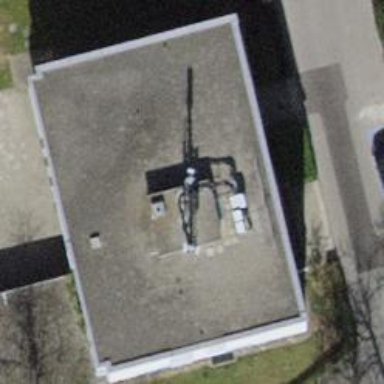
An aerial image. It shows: Communication tower with antennas.